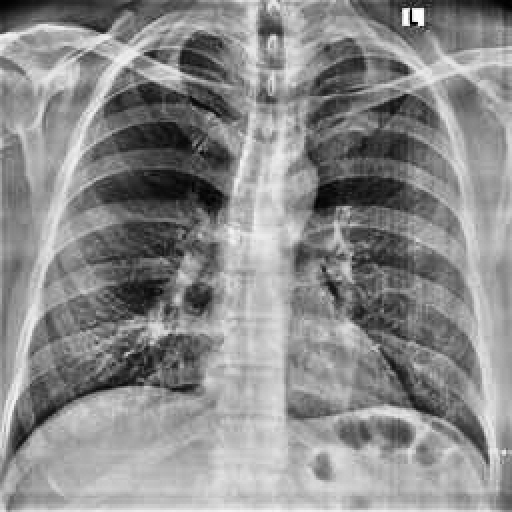
Finding: NORMAL